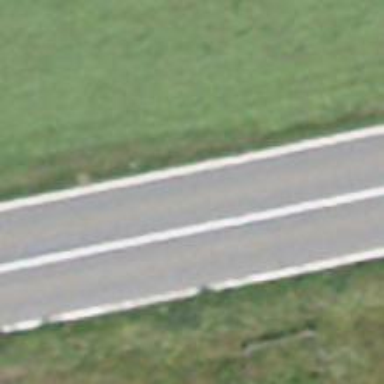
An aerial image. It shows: Secondary road.